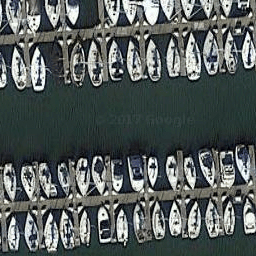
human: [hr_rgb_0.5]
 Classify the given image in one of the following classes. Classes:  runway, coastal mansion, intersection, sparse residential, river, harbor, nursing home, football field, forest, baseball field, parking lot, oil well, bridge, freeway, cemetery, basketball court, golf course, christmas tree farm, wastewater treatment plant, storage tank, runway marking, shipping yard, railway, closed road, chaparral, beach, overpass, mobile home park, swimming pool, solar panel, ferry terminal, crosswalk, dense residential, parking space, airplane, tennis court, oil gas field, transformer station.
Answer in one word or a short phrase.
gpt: harbor